Aerial crown-view tile of a tropical tree (Barro Colorado Island, Panama), acquired 20250715:
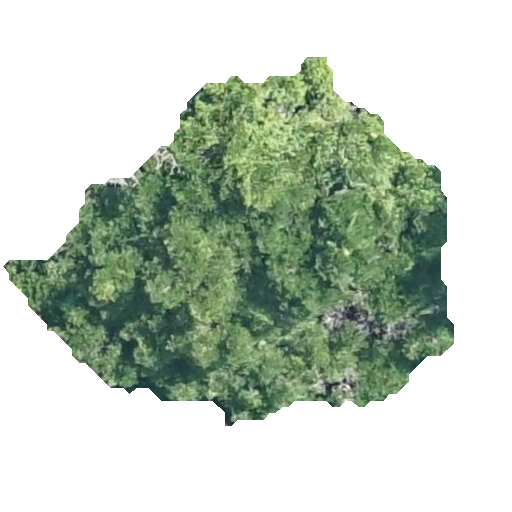
Species: Ocotea oblonga
GBIF accepted scientific name: Ocotea oblonga
Crown area: 154.703 m²